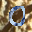
Label: 0